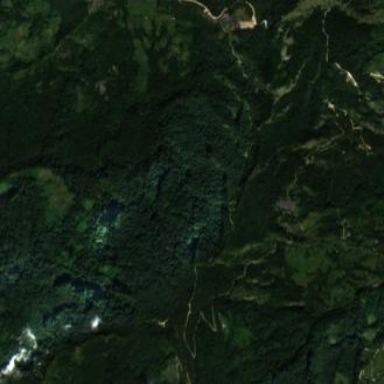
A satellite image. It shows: Serene woodland landscape.